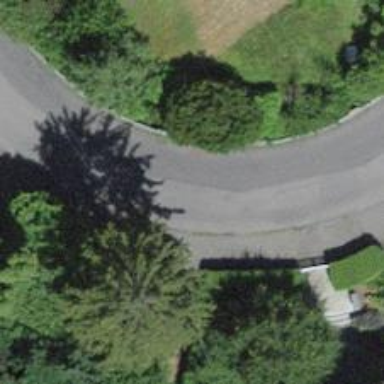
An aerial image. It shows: Footway with fine gravel surface.